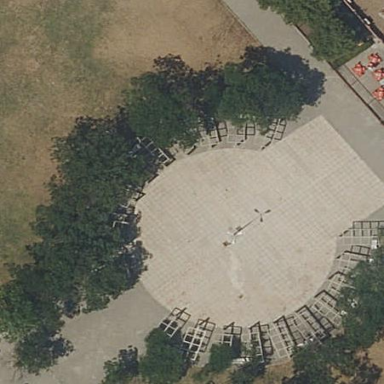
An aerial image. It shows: Park.